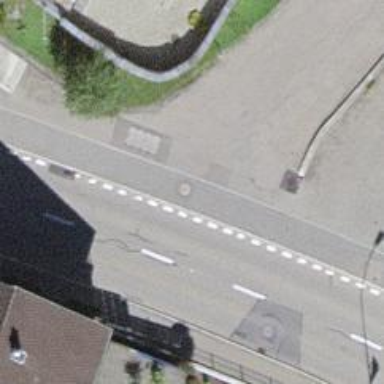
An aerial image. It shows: Road with "give way" sign.